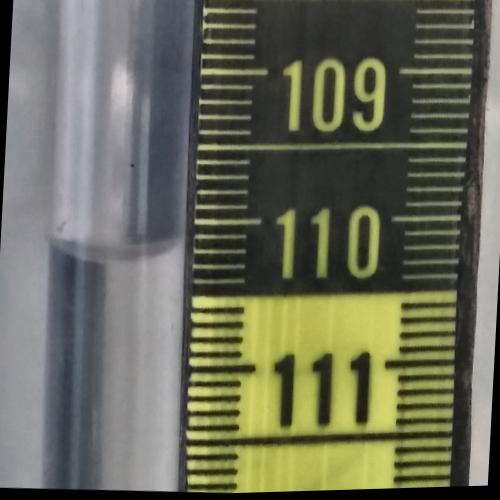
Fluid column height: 110.2 cm